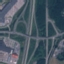
Land use / land cover class: Highway